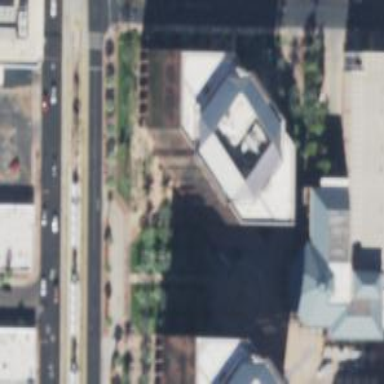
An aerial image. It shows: Office building.